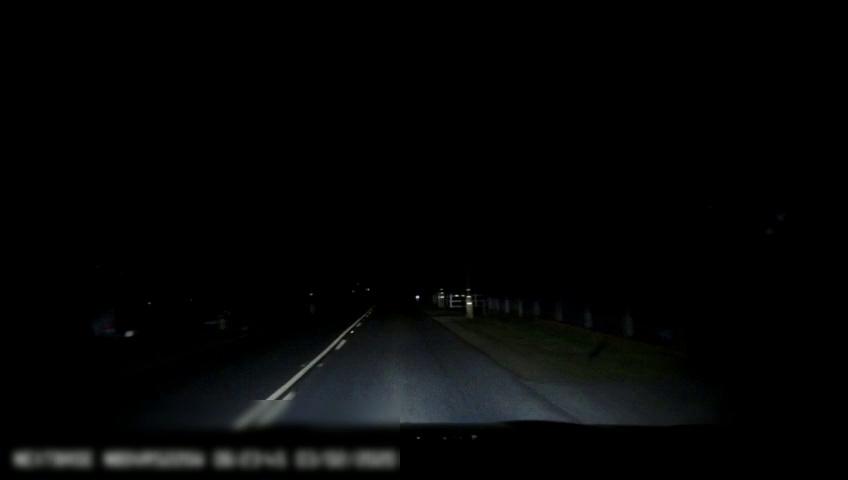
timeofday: Night
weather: Other
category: Drivable Space
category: Lanes | Current Lane
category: Lanes | Alternate Lane